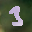
Label: 3